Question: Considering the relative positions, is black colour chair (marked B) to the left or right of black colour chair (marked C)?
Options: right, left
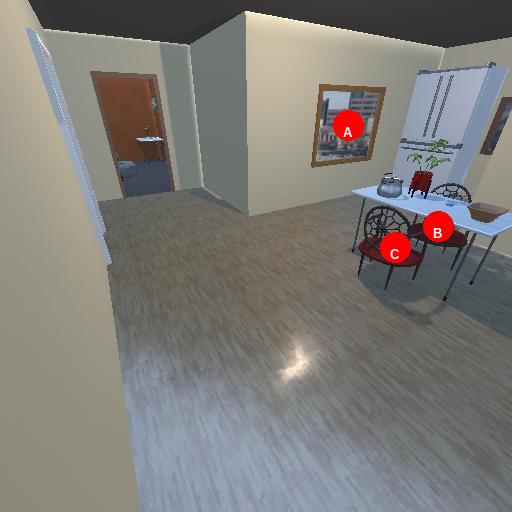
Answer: right